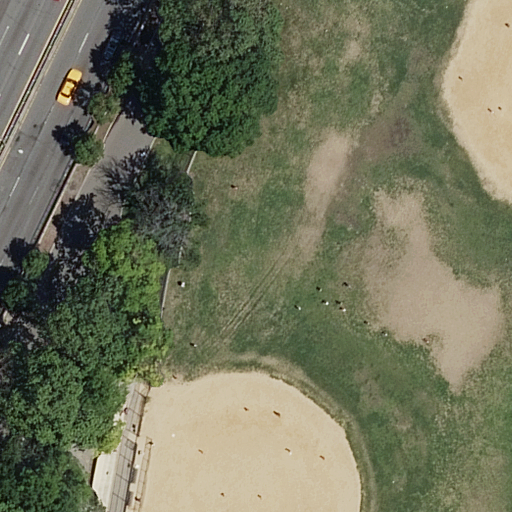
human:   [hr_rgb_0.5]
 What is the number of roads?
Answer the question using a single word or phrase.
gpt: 3

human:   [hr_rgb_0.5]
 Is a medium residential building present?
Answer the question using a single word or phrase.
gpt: no

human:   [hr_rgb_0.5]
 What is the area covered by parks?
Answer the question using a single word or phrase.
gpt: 8197m2

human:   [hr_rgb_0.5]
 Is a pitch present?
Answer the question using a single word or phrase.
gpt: yes

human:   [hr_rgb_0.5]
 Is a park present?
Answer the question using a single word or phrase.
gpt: yes

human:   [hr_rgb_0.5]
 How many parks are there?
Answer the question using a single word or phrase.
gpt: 1

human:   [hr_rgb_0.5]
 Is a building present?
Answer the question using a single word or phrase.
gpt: no

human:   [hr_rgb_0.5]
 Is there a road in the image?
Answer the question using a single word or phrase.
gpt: yes

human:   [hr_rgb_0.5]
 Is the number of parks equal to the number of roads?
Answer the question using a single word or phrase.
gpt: no

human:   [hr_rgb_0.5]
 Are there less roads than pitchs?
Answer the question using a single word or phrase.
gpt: no

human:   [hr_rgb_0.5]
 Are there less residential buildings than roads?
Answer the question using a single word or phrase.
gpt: yes

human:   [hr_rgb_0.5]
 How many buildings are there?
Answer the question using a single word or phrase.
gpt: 0

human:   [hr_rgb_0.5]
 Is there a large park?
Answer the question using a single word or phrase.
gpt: yes

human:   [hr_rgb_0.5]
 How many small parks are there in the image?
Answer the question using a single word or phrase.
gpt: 0

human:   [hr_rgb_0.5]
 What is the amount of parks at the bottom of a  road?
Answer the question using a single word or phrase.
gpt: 0

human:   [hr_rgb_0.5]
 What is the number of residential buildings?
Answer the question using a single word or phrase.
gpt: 0

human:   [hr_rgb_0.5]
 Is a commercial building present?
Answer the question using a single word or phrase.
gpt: no

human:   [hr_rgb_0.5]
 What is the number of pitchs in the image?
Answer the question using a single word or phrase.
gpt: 1

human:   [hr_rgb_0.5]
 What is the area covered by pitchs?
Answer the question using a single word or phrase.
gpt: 2558m2

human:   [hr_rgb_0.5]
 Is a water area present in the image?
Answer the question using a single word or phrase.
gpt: no

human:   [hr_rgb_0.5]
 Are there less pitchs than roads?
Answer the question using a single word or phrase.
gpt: yes

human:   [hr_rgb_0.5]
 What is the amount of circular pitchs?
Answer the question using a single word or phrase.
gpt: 0

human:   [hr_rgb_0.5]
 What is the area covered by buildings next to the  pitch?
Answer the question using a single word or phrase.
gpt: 0m2

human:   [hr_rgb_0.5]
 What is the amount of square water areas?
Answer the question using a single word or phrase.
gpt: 0

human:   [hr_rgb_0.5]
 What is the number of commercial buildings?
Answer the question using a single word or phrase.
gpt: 0

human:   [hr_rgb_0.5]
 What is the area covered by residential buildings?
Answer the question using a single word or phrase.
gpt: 0m2

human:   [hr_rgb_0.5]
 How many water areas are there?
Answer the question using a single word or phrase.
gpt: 0

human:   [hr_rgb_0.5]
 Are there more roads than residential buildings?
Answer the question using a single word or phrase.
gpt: yes

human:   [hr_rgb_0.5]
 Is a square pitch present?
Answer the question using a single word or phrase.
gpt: no

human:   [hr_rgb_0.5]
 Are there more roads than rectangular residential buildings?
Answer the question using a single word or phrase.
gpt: yes

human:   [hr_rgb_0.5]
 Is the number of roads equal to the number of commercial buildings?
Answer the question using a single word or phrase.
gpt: no

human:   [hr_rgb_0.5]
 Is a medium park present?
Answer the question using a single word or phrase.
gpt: no

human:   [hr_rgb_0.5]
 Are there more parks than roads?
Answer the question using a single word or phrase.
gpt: no

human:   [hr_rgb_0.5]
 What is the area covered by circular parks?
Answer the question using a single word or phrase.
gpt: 0m2

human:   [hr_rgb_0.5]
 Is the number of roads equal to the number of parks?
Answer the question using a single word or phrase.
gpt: no

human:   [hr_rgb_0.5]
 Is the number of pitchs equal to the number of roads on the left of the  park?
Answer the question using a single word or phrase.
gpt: no

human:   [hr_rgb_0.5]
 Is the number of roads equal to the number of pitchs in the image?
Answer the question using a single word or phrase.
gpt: no

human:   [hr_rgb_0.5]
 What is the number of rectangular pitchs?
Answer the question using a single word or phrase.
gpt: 1

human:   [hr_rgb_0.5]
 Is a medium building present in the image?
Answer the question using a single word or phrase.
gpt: no

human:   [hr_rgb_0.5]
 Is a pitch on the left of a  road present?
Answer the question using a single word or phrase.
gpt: no

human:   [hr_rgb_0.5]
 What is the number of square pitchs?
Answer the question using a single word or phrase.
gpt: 0

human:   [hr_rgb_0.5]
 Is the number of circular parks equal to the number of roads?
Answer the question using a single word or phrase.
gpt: no

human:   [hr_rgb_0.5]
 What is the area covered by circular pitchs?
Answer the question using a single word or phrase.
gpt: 0m2

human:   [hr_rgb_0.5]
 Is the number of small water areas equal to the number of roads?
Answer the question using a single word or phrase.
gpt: no

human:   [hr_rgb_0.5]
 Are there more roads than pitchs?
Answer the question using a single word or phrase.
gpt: yes

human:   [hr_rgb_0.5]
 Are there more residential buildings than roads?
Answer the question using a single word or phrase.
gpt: no

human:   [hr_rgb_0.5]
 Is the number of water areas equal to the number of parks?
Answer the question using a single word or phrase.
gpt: no

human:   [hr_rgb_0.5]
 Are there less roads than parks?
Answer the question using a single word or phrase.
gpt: no

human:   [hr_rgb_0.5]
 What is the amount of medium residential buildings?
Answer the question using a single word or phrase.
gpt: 0

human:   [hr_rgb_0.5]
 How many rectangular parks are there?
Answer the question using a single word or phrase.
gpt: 0

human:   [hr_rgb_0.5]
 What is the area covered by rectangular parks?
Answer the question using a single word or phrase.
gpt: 0m2

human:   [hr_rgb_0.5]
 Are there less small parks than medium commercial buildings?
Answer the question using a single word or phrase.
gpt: no

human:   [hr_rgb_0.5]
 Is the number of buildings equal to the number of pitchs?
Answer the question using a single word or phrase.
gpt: no

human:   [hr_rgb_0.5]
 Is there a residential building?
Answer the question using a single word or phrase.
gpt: no

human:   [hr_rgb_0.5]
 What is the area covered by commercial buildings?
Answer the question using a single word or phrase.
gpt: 0m2

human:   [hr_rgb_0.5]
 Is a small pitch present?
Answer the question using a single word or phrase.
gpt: no

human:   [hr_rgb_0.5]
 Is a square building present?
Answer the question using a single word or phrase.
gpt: no

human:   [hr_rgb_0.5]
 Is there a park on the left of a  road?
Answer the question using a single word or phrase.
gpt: no

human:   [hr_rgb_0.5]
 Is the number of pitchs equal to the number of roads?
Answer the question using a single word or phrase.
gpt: no

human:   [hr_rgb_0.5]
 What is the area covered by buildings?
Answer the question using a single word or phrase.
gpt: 0m2

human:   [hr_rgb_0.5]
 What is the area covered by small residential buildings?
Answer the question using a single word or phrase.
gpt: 0m2

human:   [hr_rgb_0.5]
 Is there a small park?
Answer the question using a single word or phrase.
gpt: no

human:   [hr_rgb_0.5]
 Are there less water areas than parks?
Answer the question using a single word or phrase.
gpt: yes

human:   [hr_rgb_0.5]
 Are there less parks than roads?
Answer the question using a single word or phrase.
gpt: yes